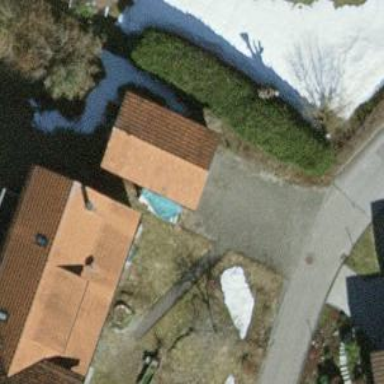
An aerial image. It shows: Garage.